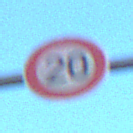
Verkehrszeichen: Geschwindigkeit20
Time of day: SunriseSunset
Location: Outdoor (Nature)
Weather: PartlyCloudy
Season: NotSpecified
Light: Natural